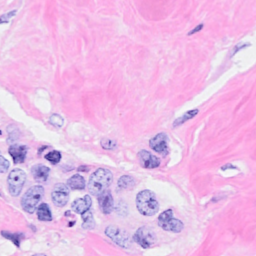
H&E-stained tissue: Breast